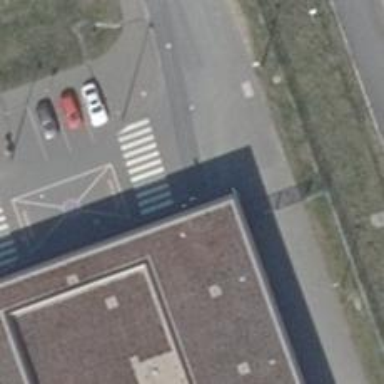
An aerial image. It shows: Asphalt road designated for service vehicles.